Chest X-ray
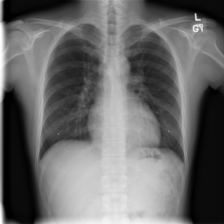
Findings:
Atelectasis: negative
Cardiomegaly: negative
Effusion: negative
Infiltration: negative
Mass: negative
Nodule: negative
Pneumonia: negative
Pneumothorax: negative
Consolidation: negative
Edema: negative
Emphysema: negative
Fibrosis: negative
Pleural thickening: negative
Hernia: negative